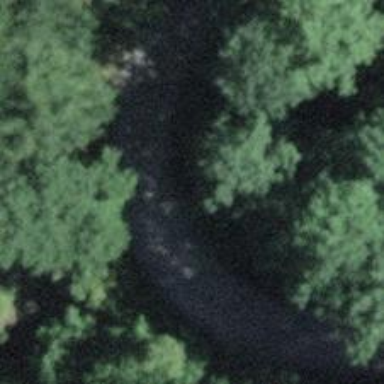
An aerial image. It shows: Culvert tunnel.